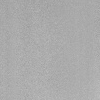
Atmospheric dust classification: dusty